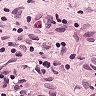
Metastatic tissue present: yes